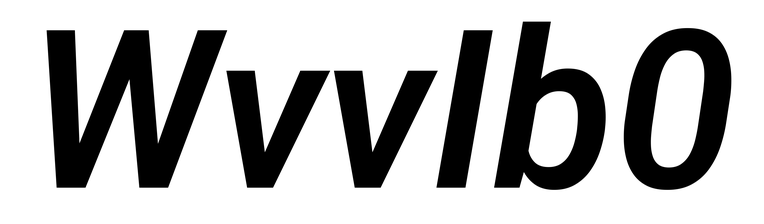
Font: Roboto-Italic_SemiBold_Italic